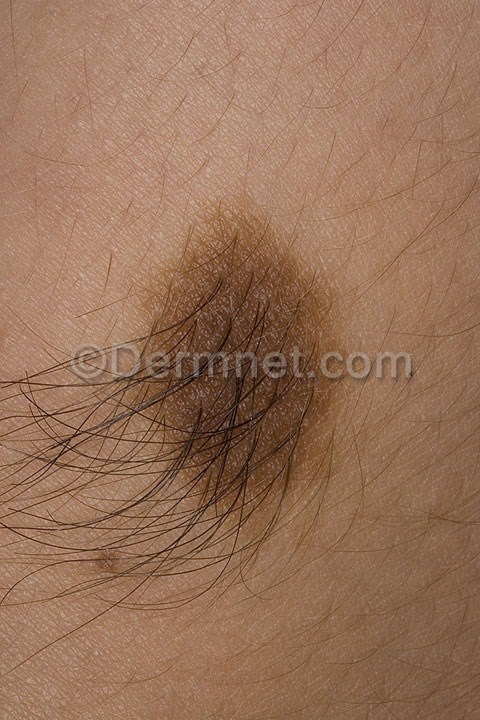
Disease: Melanoma Skin Cancer Nevi and Moles